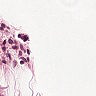
Metastatic tissue present: no